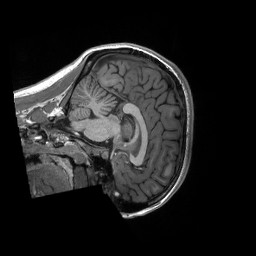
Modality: T1w
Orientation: sagittal
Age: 19
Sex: female
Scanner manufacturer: siemens
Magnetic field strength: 3 T
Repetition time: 2.3 s
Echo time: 0.00298 s